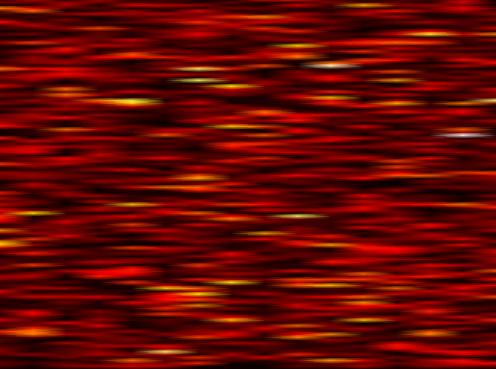
Label: OFDM